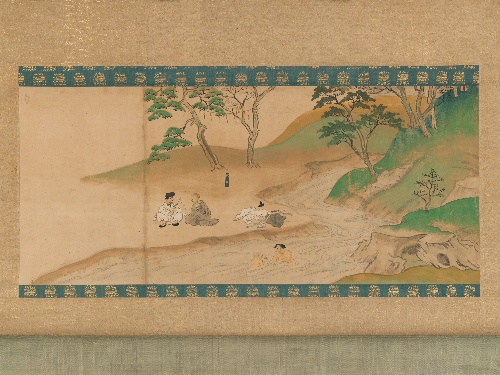
Date: early 14th century
Object type: Hanging scroll
Classification: Paintings
Medium: Handscroll section, mounted as a
 hanging scroll; ink, color on paper
Culture: Japan
Period: Kamakura period (1185–1333)
Dimensions: Image: 15 1/4 × 30 3/4 in. (38.7 × 78.1 cm)
Overall with mounting: 48 1/2 × 35 1/4 in. (123.2 × 89.5 cm)
Overall with knobs: 48 1/2 × 37 3/4 in. (123.2 × 95.9 cm)
Department: Asian Art
Credit line: Mary Griggs Burke Collection, Gift of the Mary and Jackson Burke Foundation, 2015
Accession year: 2015
Repository: Metropolitan Museum of Art, New York, NY
Tags: Men|Monks|Streams